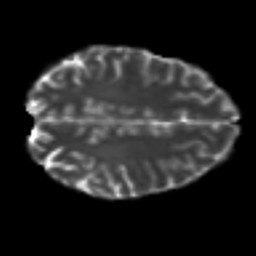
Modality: T2w
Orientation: axial
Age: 22
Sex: male
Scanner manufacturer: siemens
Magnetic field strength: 3 T
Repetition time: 7 s
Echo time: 0.0926 s